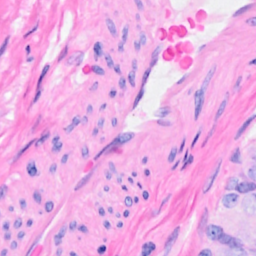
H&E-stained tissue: Breast